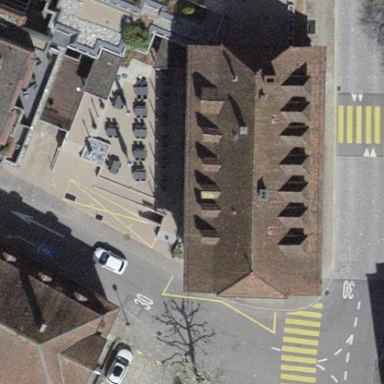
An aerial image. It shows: Building that houses restaurant with hotel nearby.